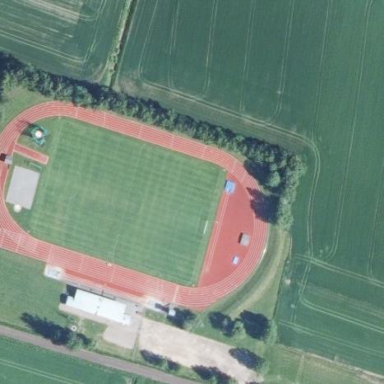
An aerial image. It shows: Stadium designed for athletics.